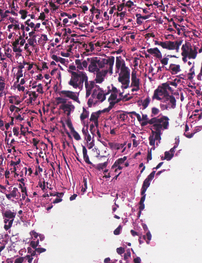
Tumor epithelial tissue: yes
Tumor-associated stroma tissue: yes
Normal tissue: no